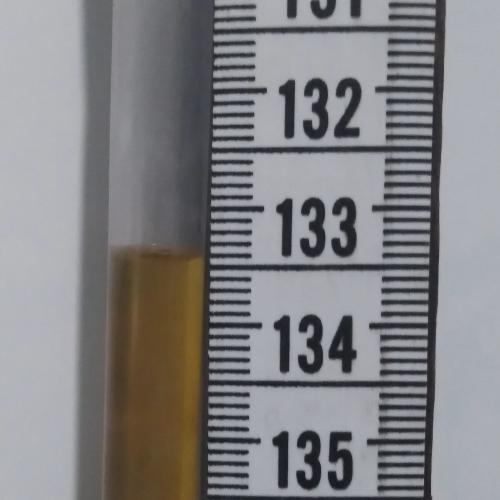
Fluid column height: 133.4 cm